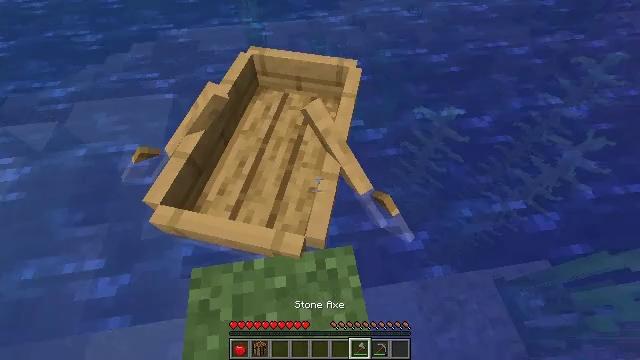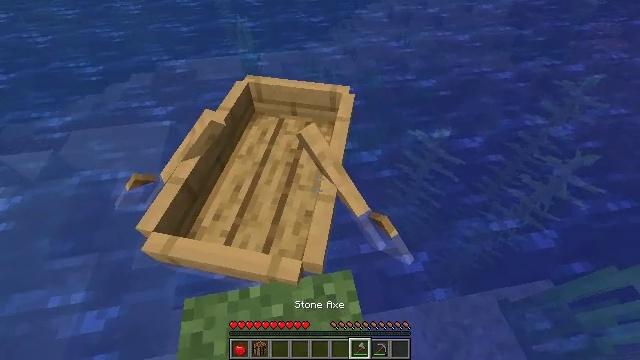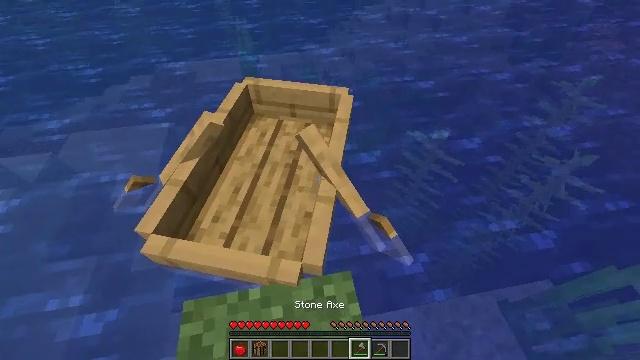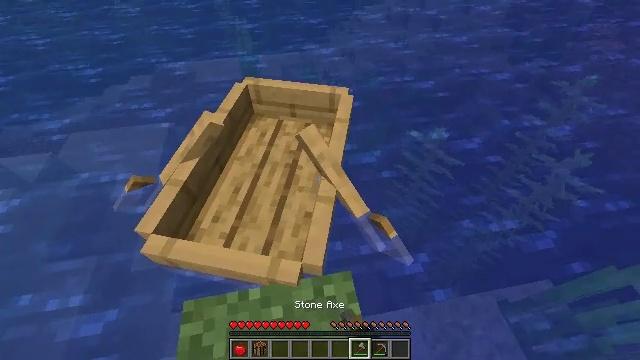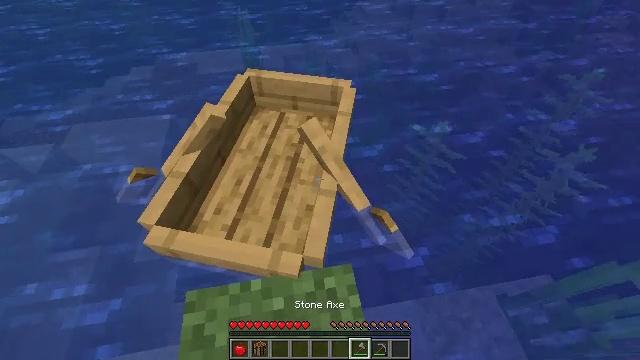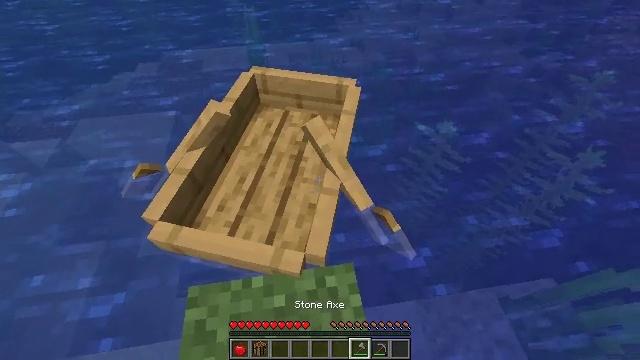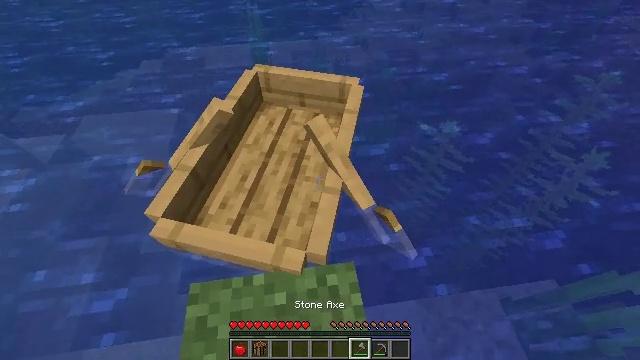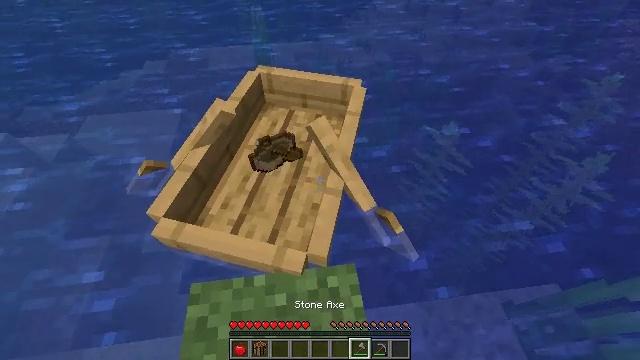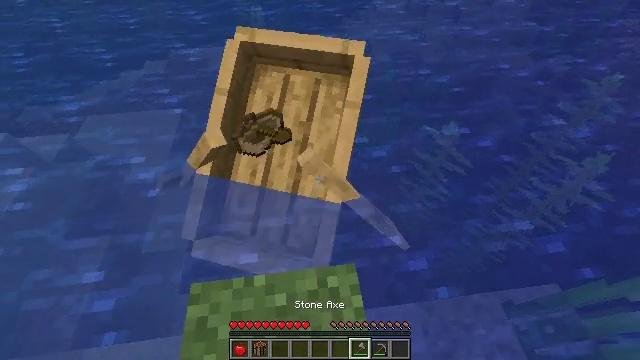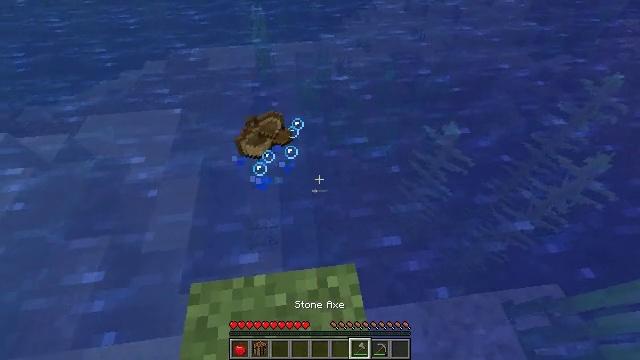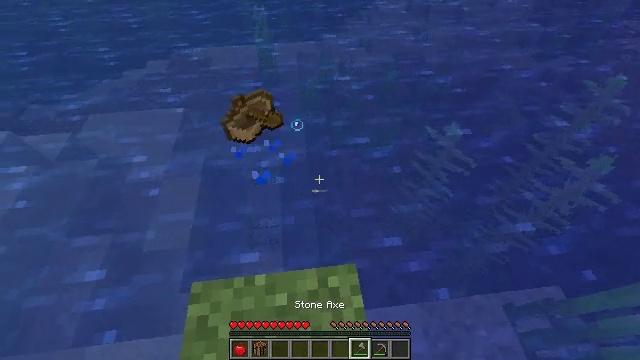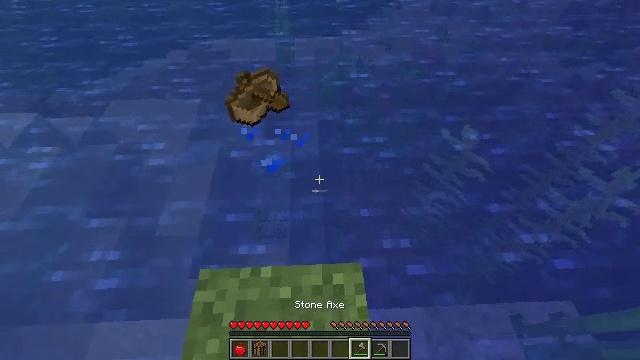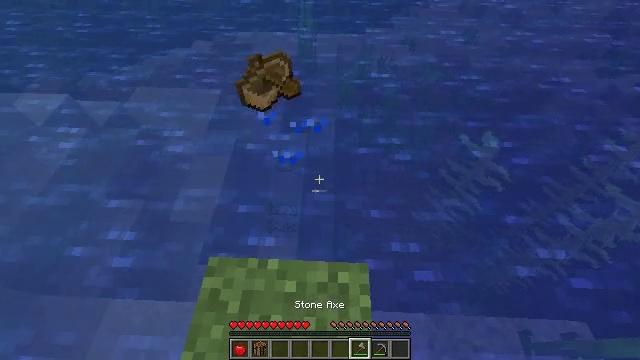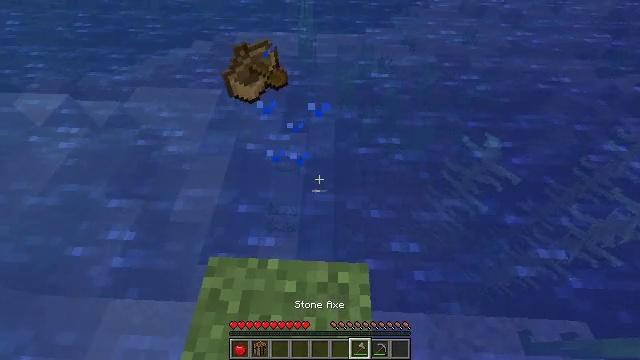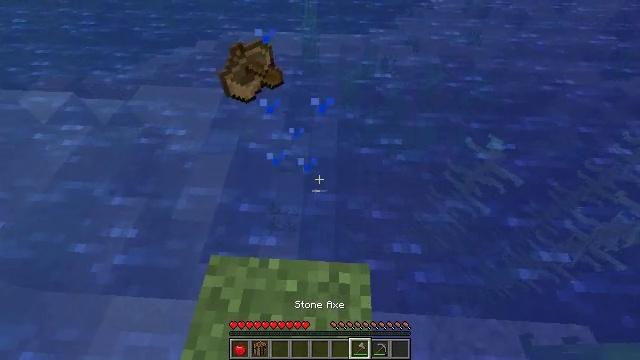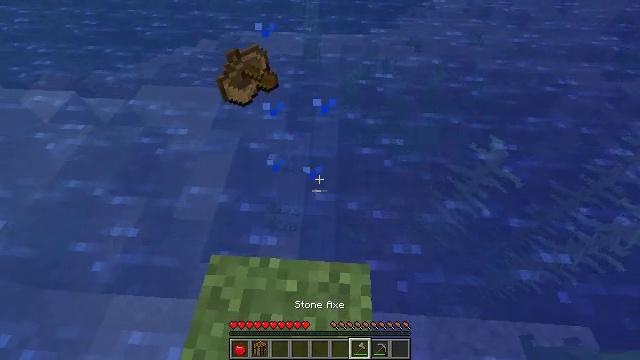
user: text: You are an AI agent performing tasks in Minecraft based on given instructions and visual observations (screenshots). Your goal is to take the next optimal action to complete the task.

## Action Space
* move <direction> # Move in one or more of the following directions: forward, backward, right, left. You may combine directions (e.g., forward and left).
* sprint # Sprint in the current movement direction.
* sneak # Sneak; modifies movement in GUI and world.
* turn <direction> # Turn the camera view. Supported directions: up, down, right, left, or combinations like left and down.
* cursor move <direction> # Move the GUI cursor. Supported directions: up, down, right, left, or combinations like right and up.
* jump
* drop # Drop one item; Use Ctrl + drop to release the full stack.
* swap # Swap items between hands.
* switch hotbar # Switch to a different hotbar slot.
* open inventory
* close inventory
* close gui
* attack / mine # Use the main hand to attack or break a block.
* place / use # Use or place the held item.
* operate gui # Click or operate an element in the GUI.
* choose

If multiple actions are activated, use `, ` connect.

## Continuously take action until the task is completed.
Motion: motion action
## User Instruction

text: Collect the orange bed by mining it.
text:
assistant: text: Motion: turn right and up
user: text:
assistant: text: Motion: attack / mine
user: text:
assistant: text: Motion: attack / mine
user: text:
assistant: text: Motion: turn down, attack / mine
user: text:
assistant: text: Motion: turn left
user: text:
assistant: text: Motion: no_op
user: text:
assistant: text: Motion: no_op
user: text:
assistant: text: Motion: no_op
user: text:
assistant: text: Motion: no_op
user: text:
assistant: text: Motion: no_op
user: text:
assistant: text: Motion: turn left
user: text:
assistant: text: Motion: turn left
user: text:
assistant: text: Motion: no_op
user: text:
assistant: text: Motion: no_op
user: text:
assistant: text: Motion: no_op
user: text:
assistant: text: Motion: move forward, turn left
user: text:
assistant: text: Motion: move forward, turn left
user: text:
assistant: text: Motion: move forward, turn left
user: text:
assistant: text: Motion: move forward, turn left and down
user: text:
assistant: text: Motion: move forward, turn left and down
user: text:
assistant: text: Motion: move forward, turn left and down
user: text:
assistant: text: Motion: move forward, turn left and down
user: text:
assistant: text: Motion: move forward, turn left
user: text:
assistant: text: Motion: move forward, turn left
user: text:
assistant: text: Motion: move forward, turn left
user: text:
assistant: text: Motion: move forward, turn left
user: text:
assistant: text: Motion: move forward
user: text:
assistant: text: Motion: move forward
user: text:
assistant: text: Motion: move forward
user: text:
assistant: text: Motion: move forward